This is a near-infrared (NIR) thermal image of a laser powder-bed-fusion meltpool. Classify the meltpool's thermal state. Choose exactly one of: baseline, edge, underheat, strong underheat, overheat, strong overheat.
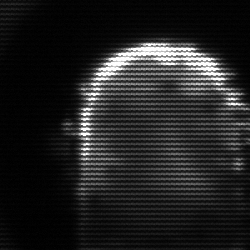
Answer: baseline